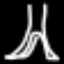
Label: The Eiffel Tower